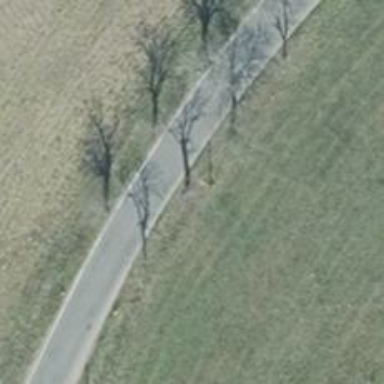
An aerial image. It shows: Avenue of deciduous broadleaved trees.